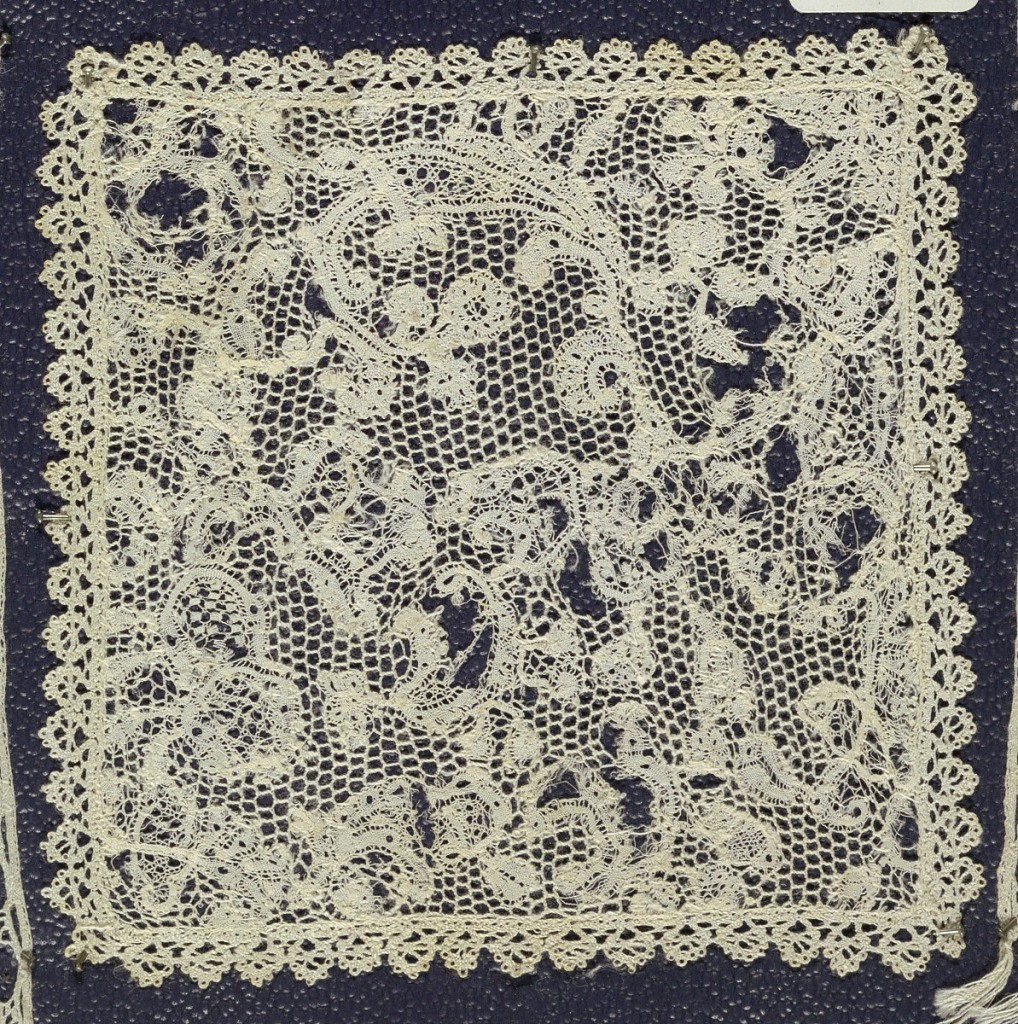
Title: Square
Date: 18th century
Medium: Technique: bobbin lace
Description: Bobbin lace square, scrolling floral; 18th century Bruges.